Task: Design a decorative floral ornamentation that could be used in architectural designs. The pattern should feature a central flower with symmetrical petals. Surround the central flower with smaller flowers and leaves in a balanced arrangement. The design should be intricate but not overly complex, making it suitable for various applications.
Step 526:
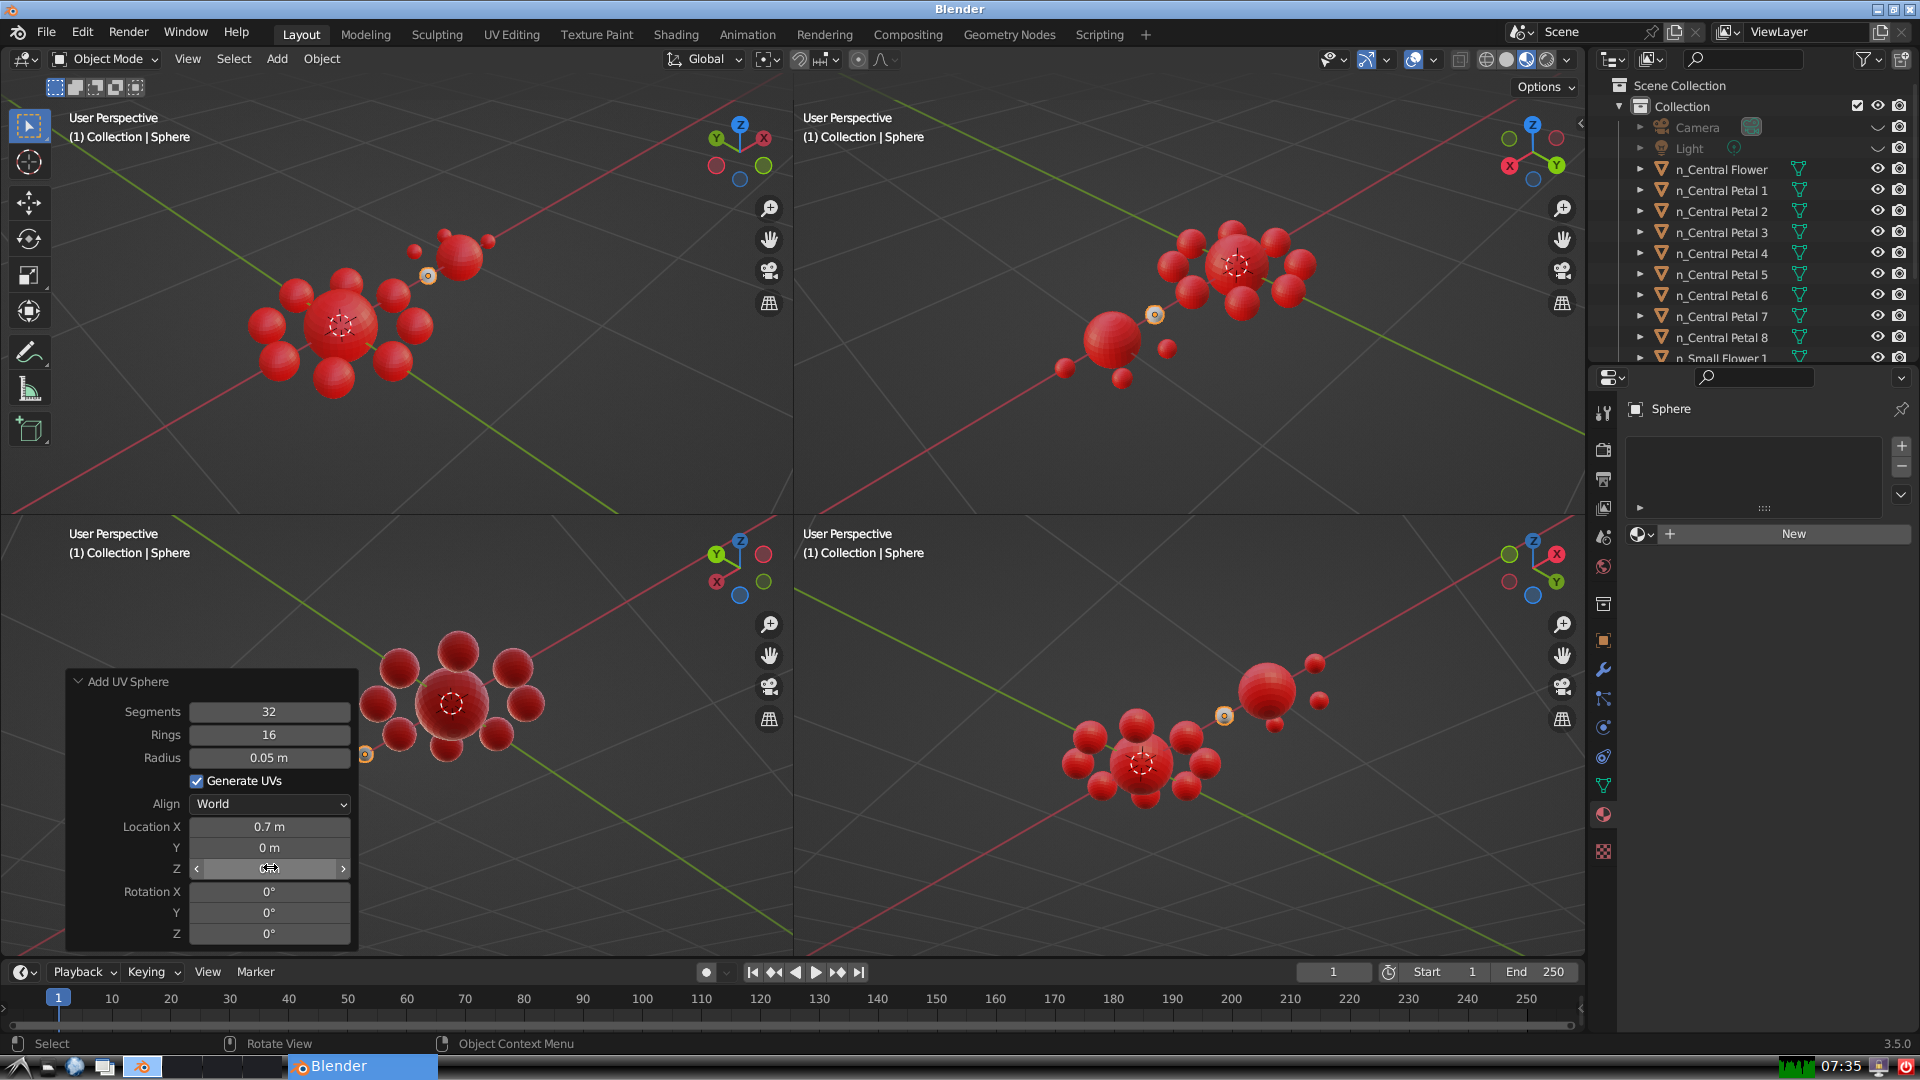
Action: {"mouse_move": [960, 540]}